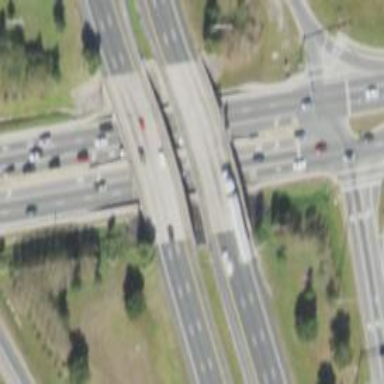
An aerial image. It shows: Beam-structured bridge on motorway.